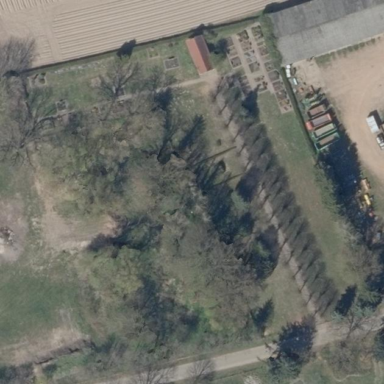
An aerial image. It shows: Cemetery.